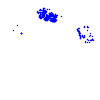
Particle: electron